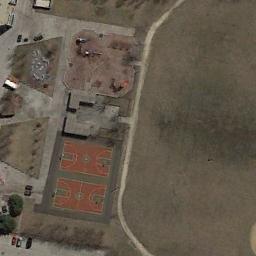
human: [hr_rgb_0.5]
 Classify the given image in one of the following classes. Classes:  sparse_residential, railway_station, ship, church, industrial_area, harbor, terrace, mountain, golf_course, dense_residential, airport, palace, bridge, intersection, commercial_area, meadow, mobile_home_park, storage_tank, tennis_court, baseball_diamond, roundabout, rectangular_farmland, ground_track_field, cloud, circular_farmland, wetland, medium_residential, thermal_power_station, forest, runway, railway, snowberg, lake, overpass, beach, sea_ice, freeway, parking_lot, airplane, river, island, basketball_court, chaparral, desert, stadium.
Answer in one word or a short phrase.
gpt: basketball_court